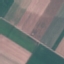
Land use / land cover class: AnnualCrop